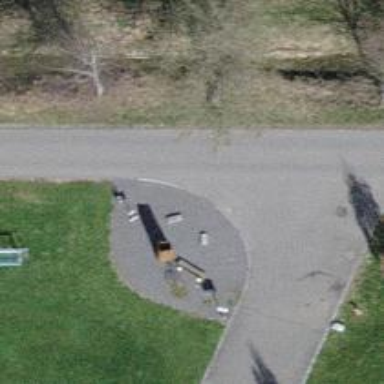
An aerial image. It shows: Bench.